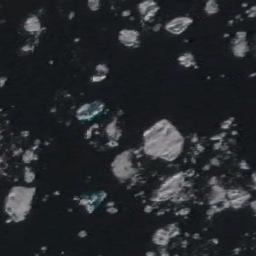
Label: sea_ice